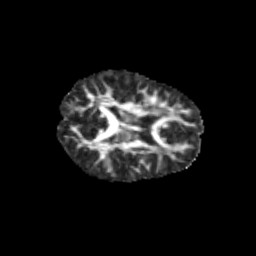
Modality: FA
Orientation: axial
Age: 10
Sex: female
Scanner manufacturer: siemens
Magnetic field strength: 3 T
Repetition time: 3.8 s
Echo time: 0.07 s